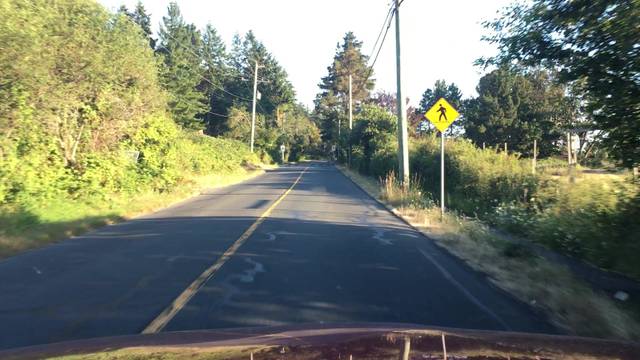
Region: Canada
Coordinates: 48.493, -123.356